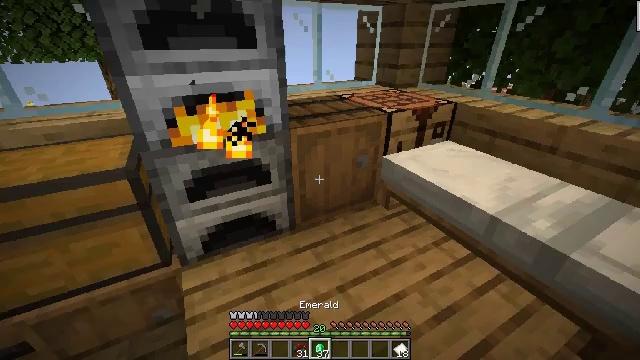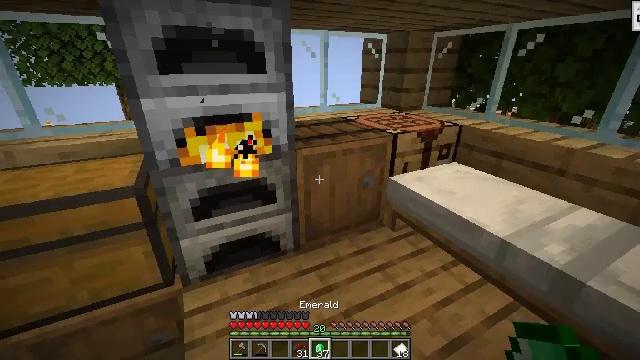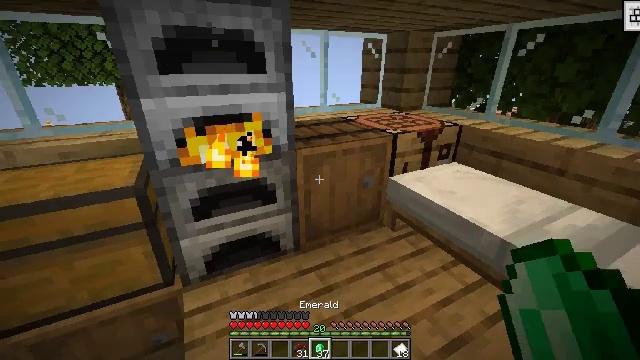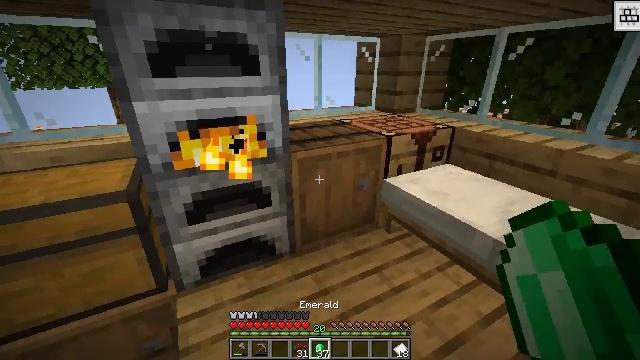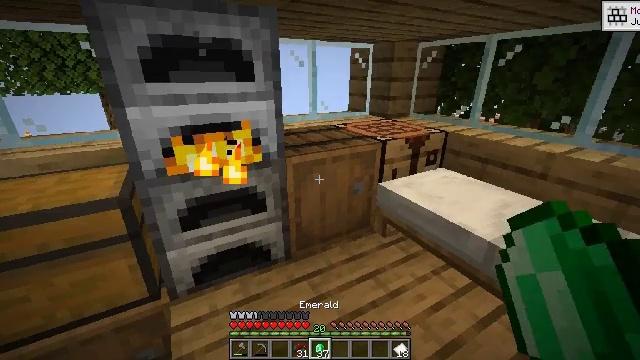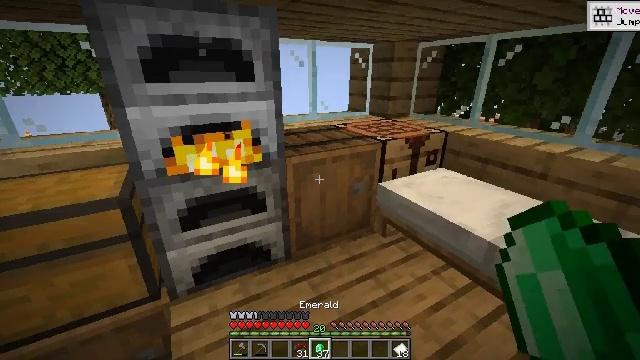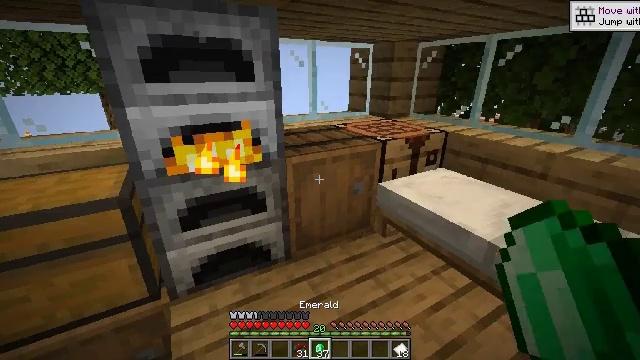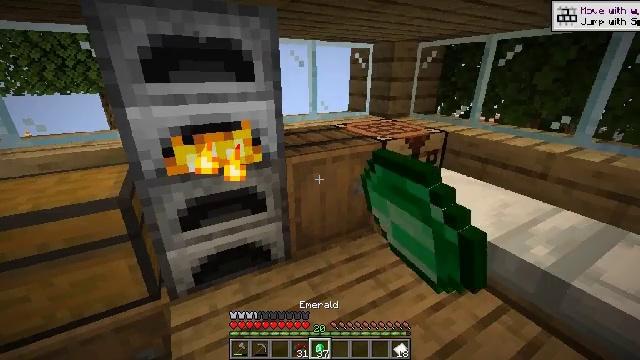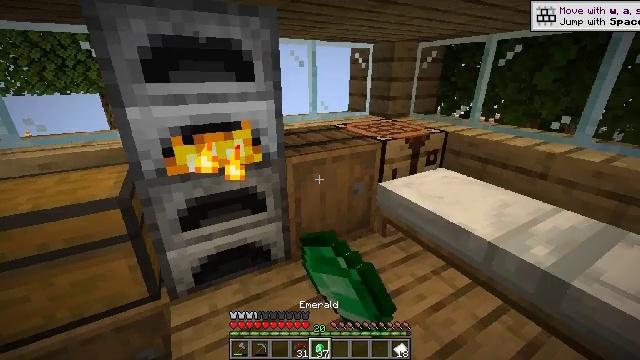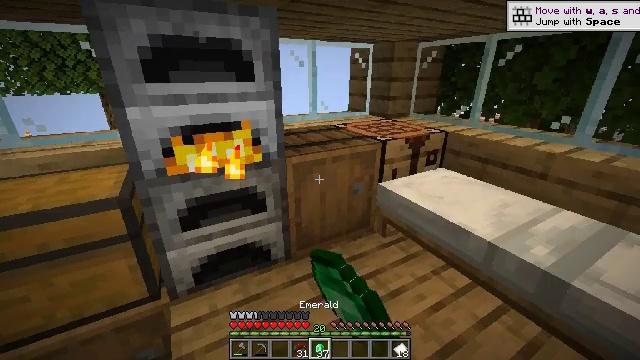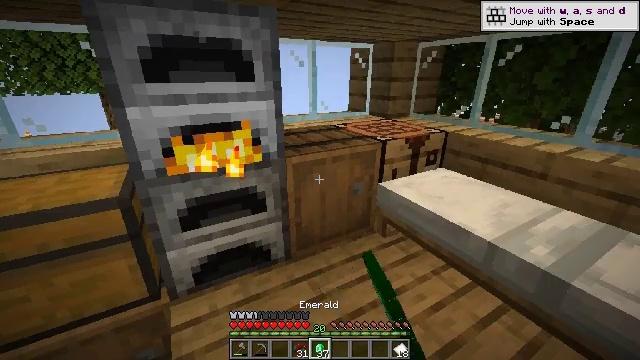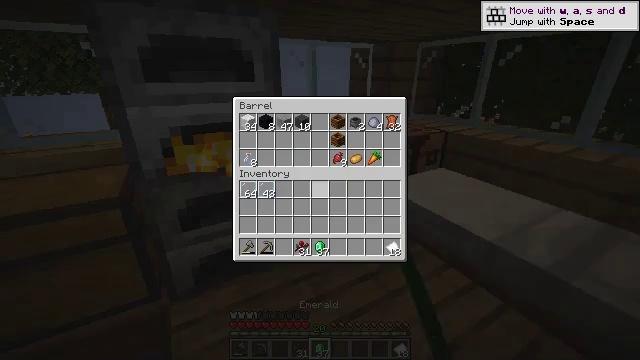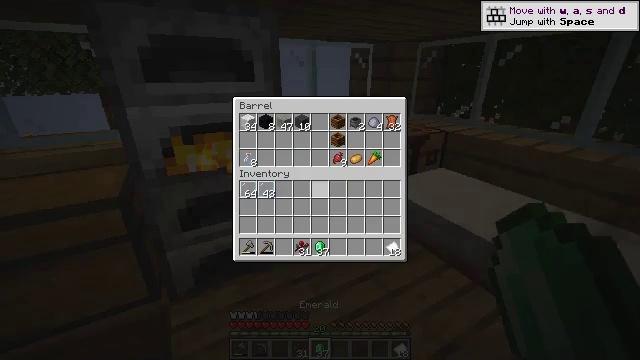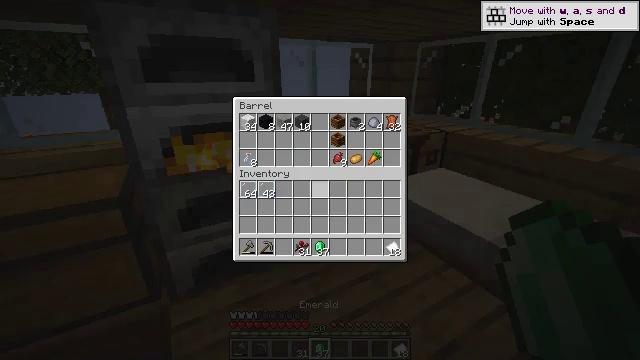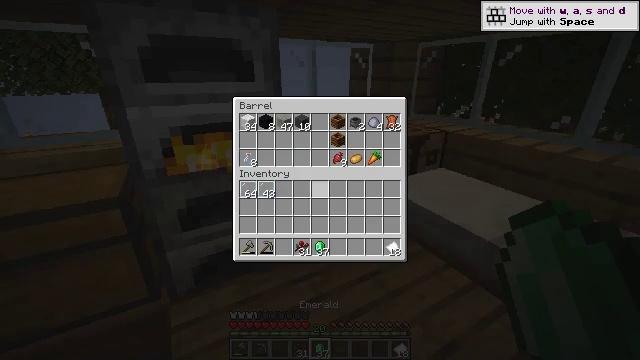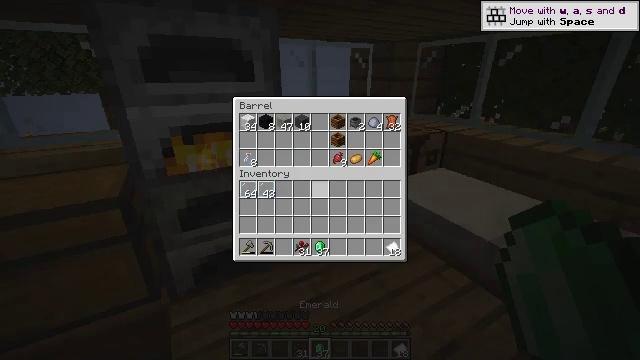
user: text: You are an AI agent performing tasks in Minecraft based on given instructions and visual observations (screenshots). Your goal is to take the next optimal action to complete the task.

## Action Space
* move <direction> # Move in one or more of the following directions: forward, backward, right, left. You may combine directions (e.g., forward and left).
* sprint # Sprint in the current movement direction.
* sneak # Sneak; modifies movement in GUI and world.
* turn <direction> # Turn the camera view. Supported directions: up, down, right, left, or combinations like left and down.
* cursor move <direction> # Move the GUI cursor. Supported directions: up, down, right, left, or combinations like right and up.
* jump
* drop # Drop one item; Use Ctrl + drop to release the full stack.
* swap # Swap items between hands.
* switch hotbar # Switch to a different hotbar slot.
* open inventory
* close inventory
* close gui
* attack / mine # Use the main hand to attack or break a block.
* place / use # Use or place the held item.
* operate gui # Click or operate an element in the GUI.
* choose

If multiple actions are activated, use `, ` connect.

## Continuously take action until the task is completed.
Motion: motion action
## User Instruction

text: Harvest a pumpkin from the field.
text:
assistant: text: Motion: turn left and up, attack / mine
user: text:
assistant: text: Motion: attack / mine
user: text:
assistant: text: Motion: turn right, attack / mine
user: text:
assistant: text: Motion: turn right and up, attack / mine
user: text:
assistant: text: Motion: attack / mine
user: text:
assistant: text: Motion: attack / mine and use / place
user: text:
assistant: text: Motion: attack / mine and use / place
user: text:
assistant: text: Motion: attack / mine and use / place
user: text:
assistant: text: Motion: attack / mine
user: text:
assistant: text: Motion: attack / mine
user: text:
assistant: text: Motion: operate gui, open gui
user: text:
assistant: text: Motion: operate gui
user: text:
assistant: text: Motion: operate gui
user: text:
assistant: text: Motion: operate gui
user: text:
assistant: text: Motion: operate gui
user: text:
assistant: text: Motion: operate gui
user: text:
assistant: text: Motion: cursor move right and down, operate gui
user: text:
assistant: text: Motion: cursor move right and down, operate gui
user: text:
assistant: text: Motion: cursor move right and down, operate gui
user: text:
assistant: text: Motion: cursor move right and down, operate gui
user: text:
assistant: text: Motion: operate gui
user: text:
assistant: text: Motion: operate gui
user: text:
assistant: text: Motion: operate gui
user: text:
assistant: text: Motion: operate gui
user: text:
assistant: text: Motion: cursor move right, operate gui
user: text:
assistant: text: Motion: operate gui
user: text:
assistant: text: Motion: operate gui
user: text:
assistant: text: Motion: operate gui
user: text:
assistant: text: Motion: operate gui
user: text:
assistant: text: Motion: operate gui